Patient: sex F, age 65
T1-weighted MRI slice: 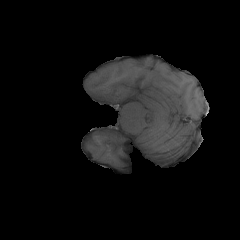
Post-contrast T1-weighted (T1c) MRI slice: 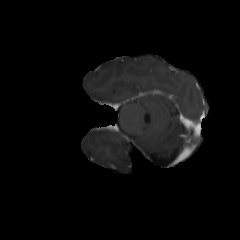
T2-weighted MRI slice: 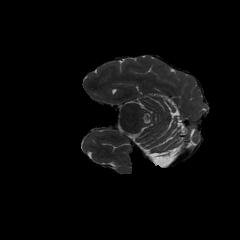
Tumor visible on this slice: no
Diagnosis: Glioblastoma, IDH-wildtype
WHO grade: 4